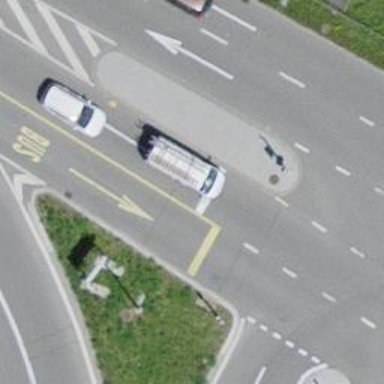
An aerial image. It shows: Road with traffic signals for signaling.